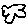
Label: hexagon